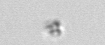
Label: detritus